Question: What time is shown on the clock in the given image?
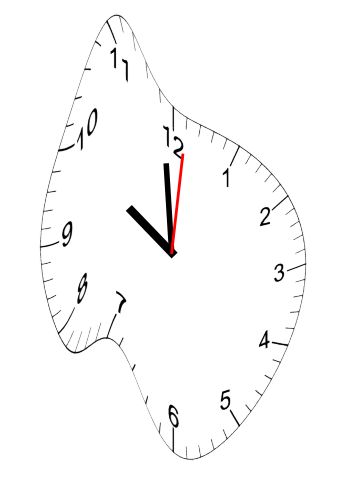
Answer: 09:59:01